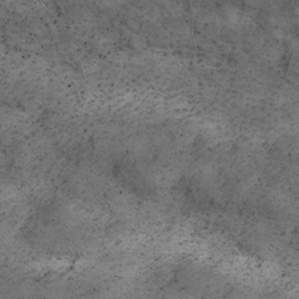
Label: non_frost